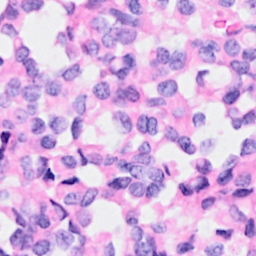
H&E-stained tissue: Breast